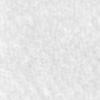
Label: no_change